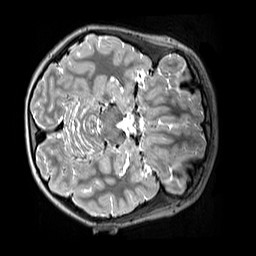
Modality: T2w
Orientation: axial
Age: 9
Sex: female
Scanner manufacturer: siemens
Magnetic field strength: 3 T
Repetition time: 3.2 s
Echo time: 0.408 s